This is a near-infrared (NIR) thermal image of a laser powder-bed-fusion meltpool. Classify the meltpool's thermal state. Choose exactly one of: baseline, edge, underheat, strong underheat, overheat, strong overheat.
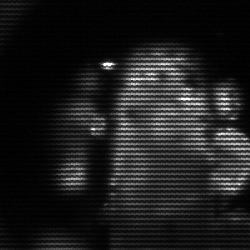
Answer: strong underheat